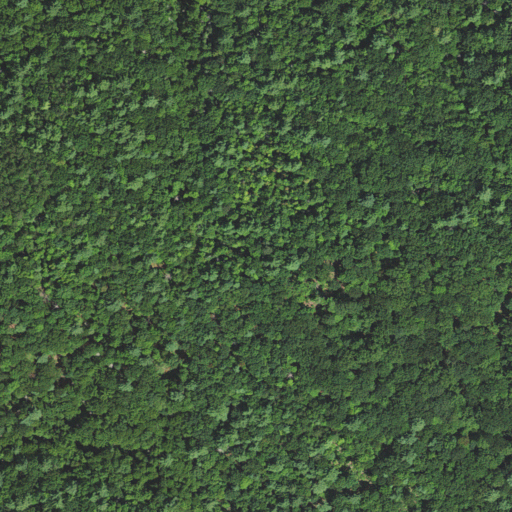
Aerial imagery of ridge(s) in North Carolina named Woodruff Ridge containing mixed forest and deciduous forest